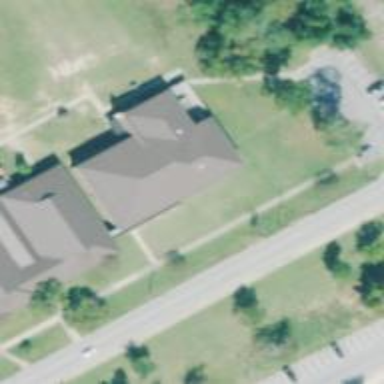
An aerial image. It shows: Clinic building offering healthcare services.